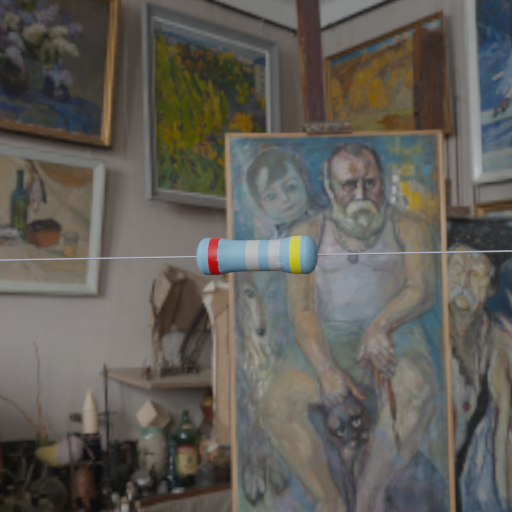
Resistor colour bands (in order): red, silver, silver, yellow